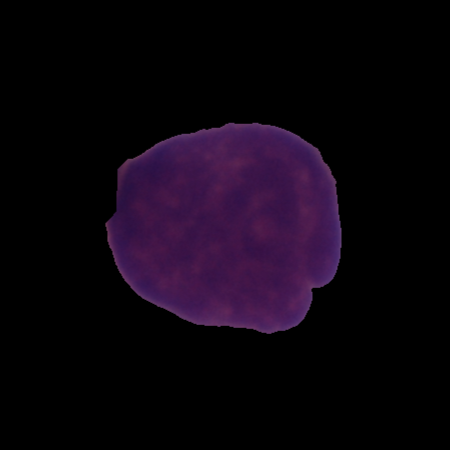
Label: cancer